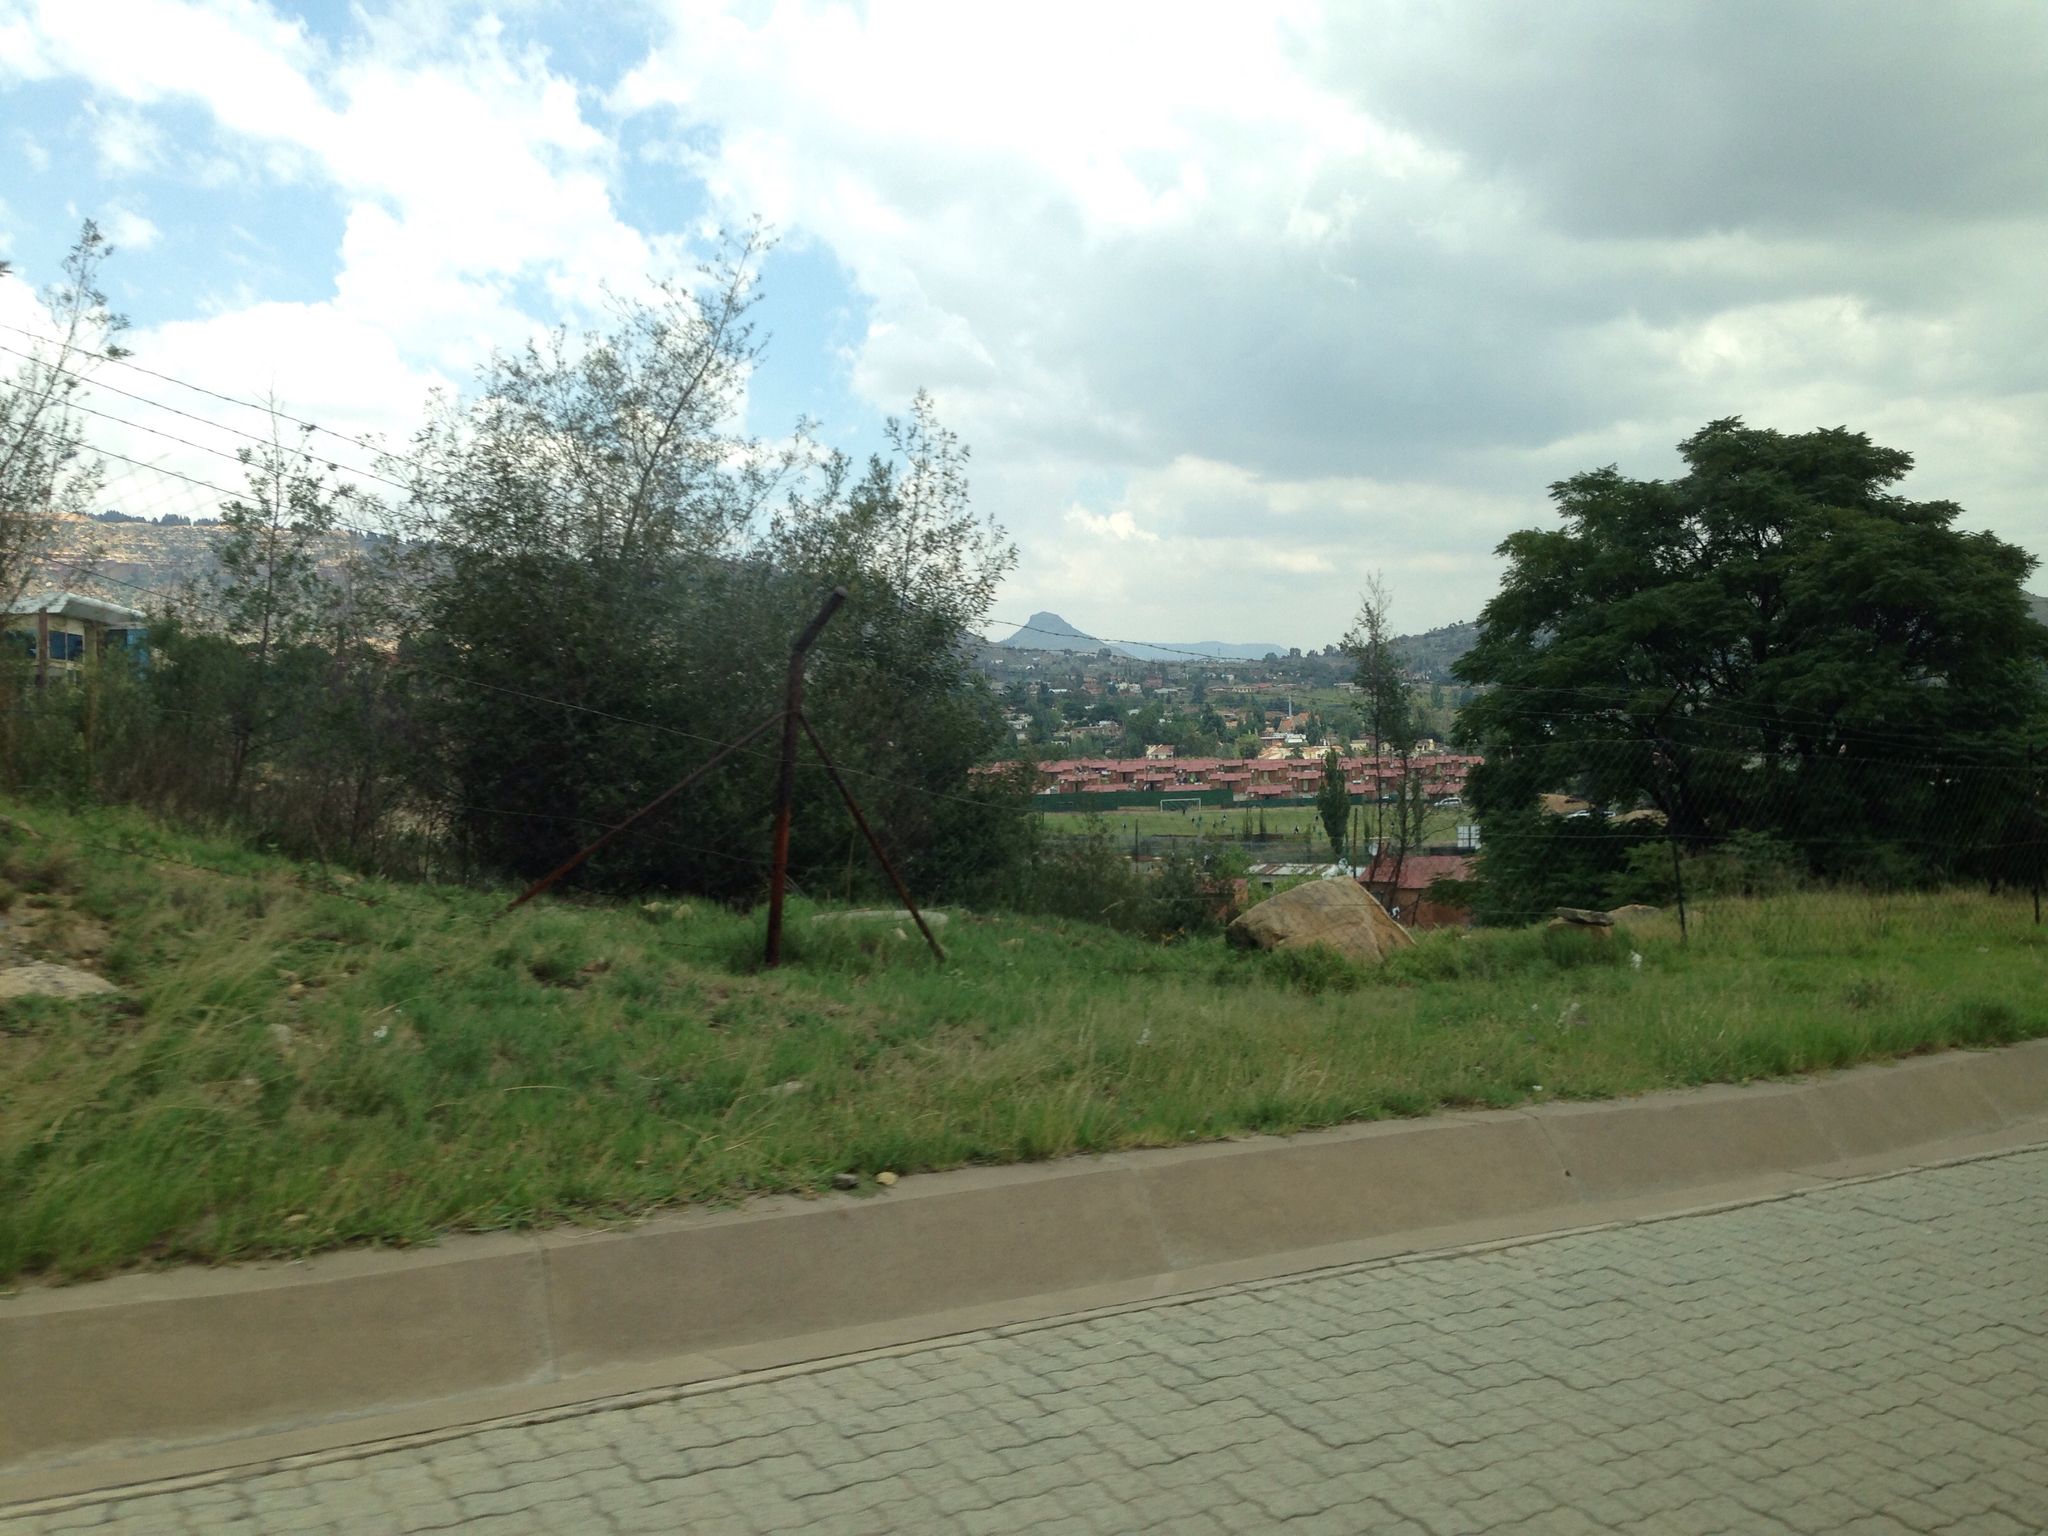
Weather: cloudy
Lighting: day
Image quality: slightly poor
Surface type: walking surface
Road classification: trunk
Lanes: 2.0
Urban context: urban centre
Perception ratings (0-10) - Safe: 3.01, Lively: 1.1, Beautiful: 7.32, Boring: 2.86, Depressing: 7.15, Wealthy: 1.14